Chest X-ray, PA view. Patient: 53 years old, sex M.
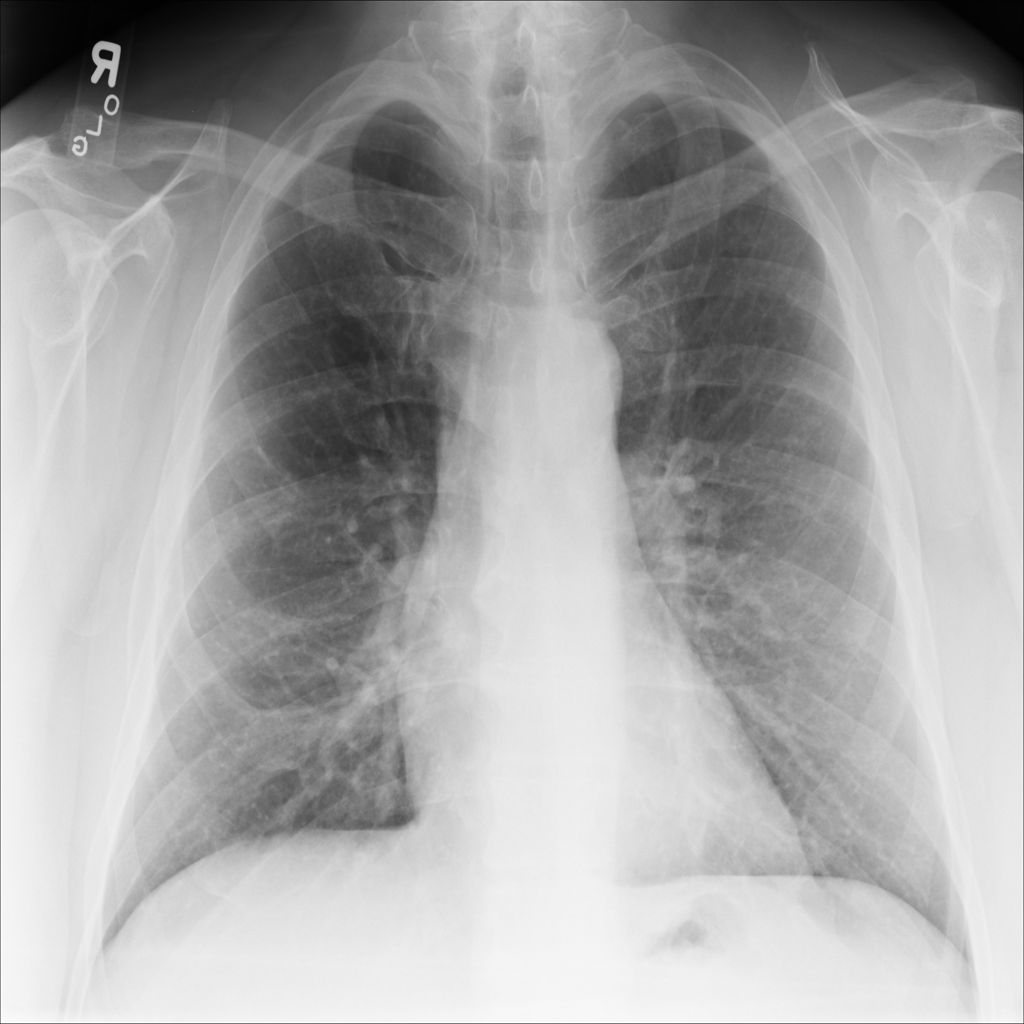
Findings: No Finding